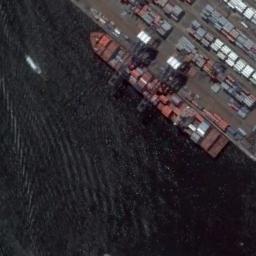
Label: ship